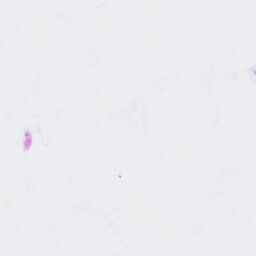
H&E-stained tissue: Cervix